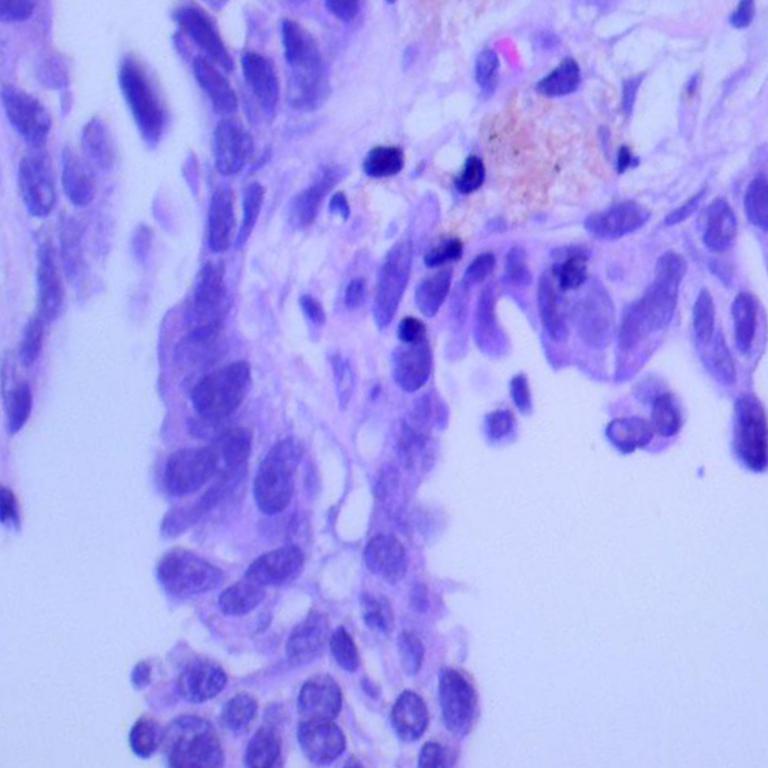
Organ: lung
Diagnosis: adenocarcinomas